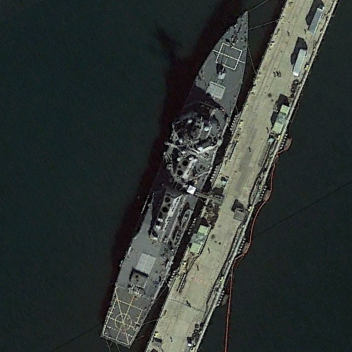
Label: destroyer